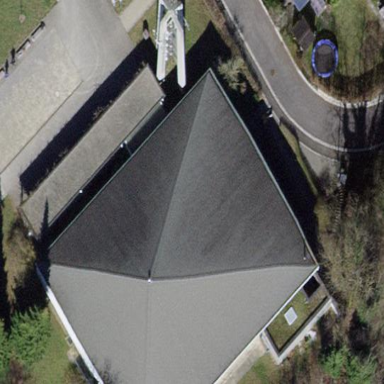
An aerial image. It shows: Building that serves as place of worship.